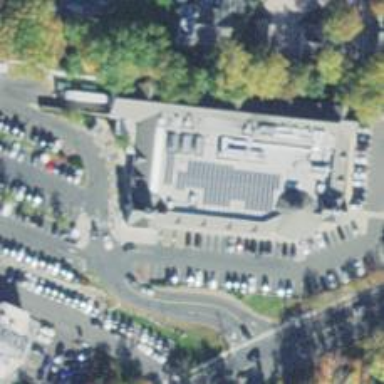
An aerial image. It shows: Supermarket.